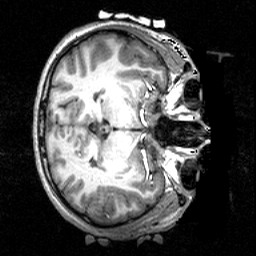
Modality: T1w
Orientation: axial
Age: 37
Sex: male